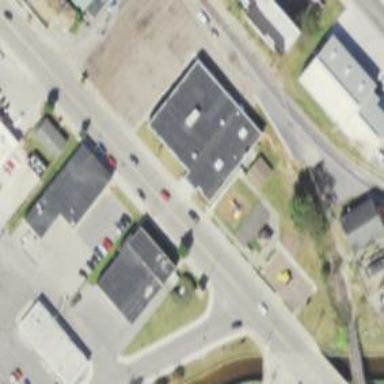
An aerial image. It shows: Community centre building.